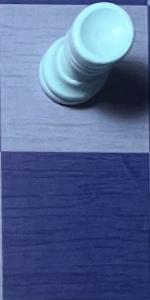
Label: Empty